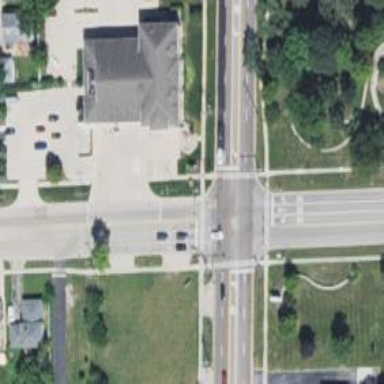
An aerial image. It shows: Crossing on the road.